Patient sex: M
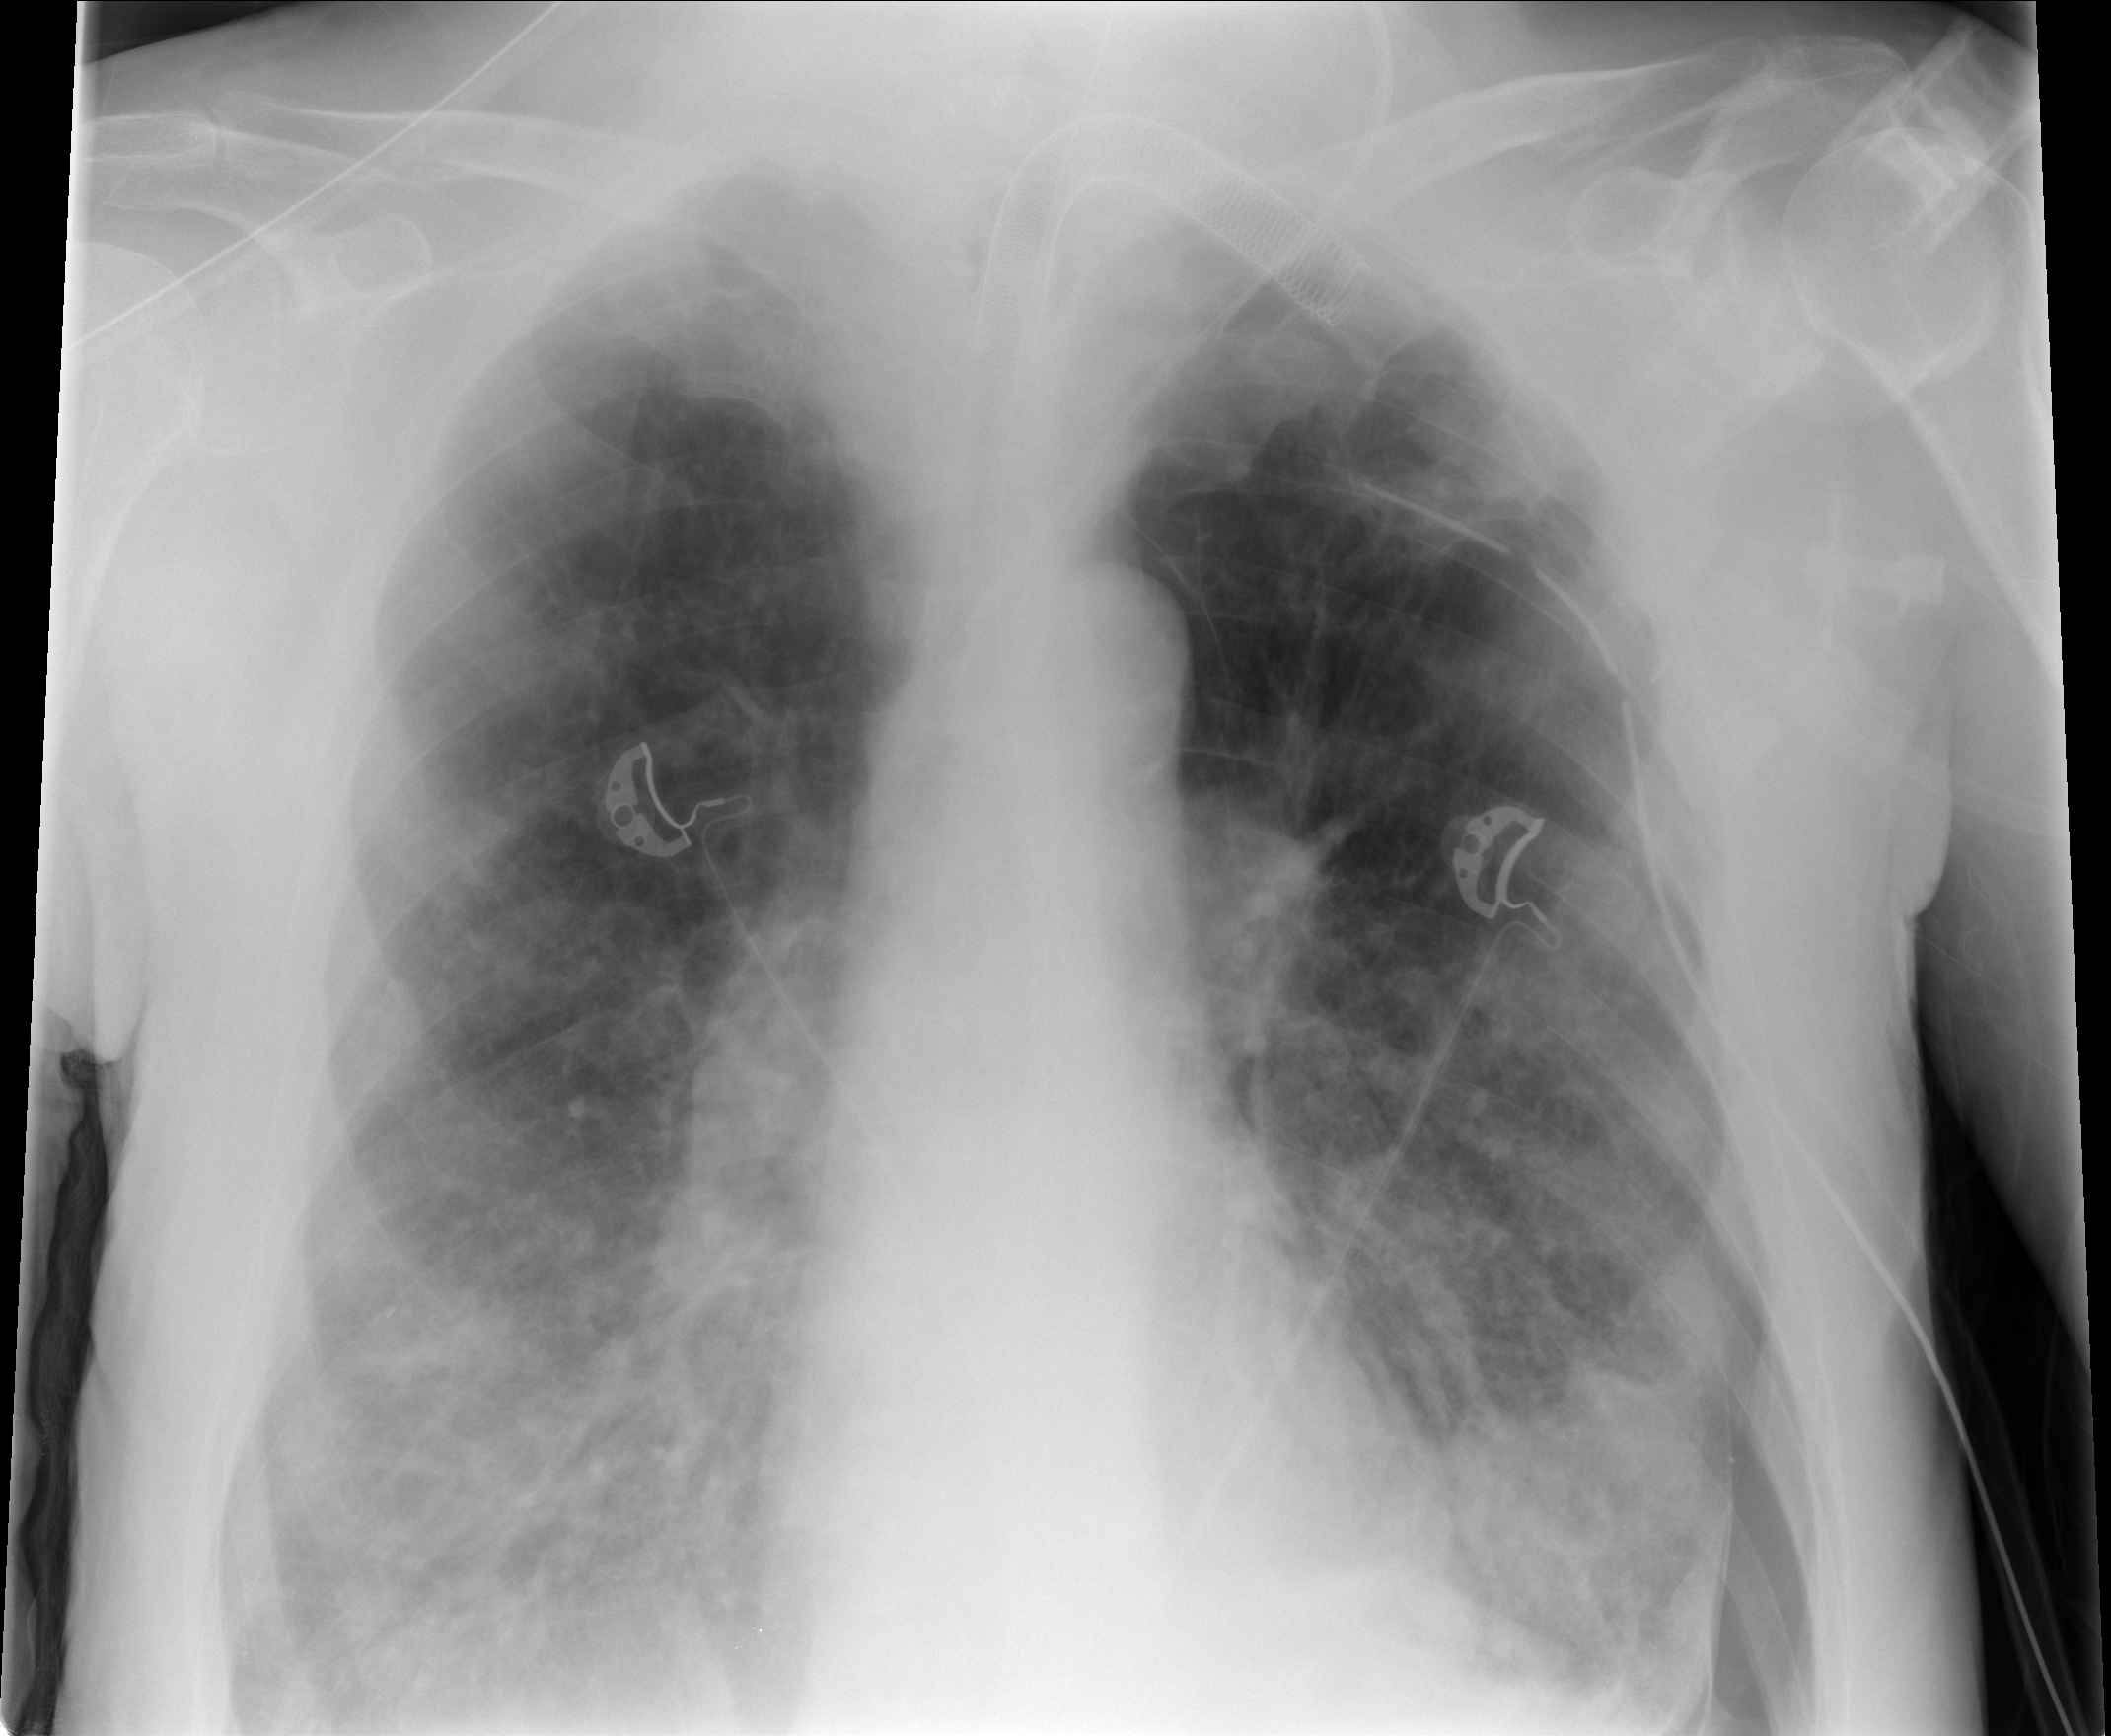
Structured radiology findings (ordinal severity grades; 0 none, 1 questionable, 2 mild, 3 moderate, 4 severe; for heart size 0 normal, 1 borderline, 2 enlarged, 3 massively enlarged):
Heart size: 0
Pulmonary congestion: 0
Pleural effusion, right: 0
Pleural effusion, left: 0
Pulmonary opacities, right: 2
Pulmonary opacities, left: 2
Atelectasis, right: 0
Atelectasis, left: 0